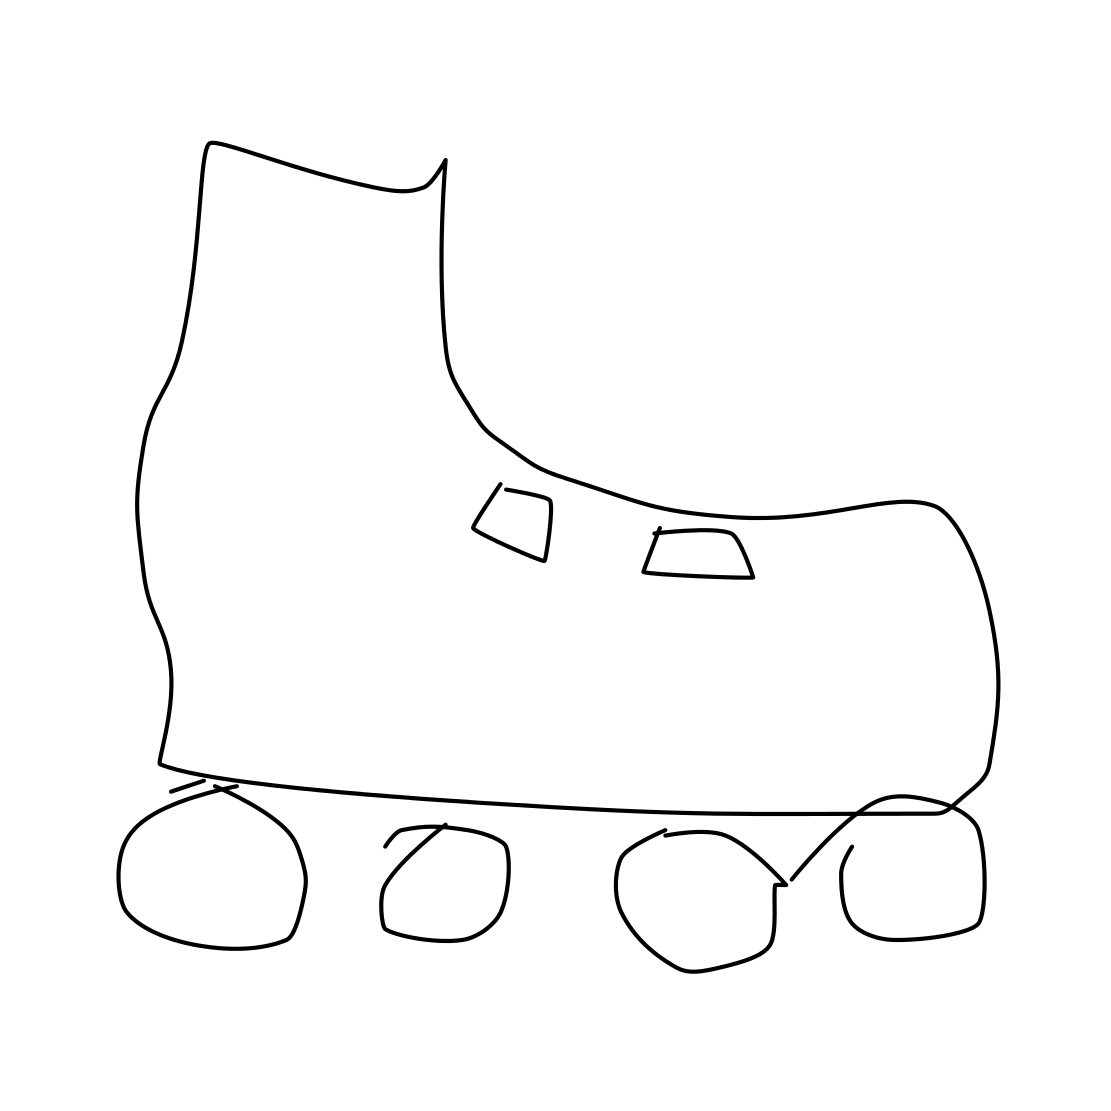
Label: rollerblades